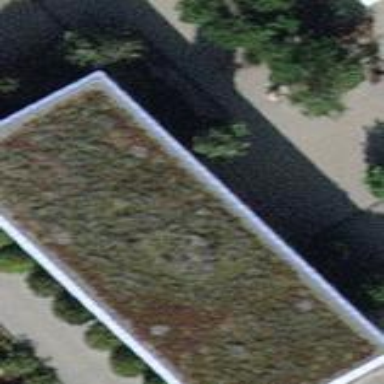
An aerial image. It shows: Commercial building.